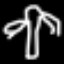
Label: palm tree